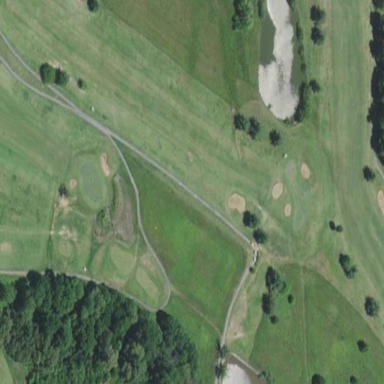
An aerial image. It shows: Golf fairway surrounded by grass.